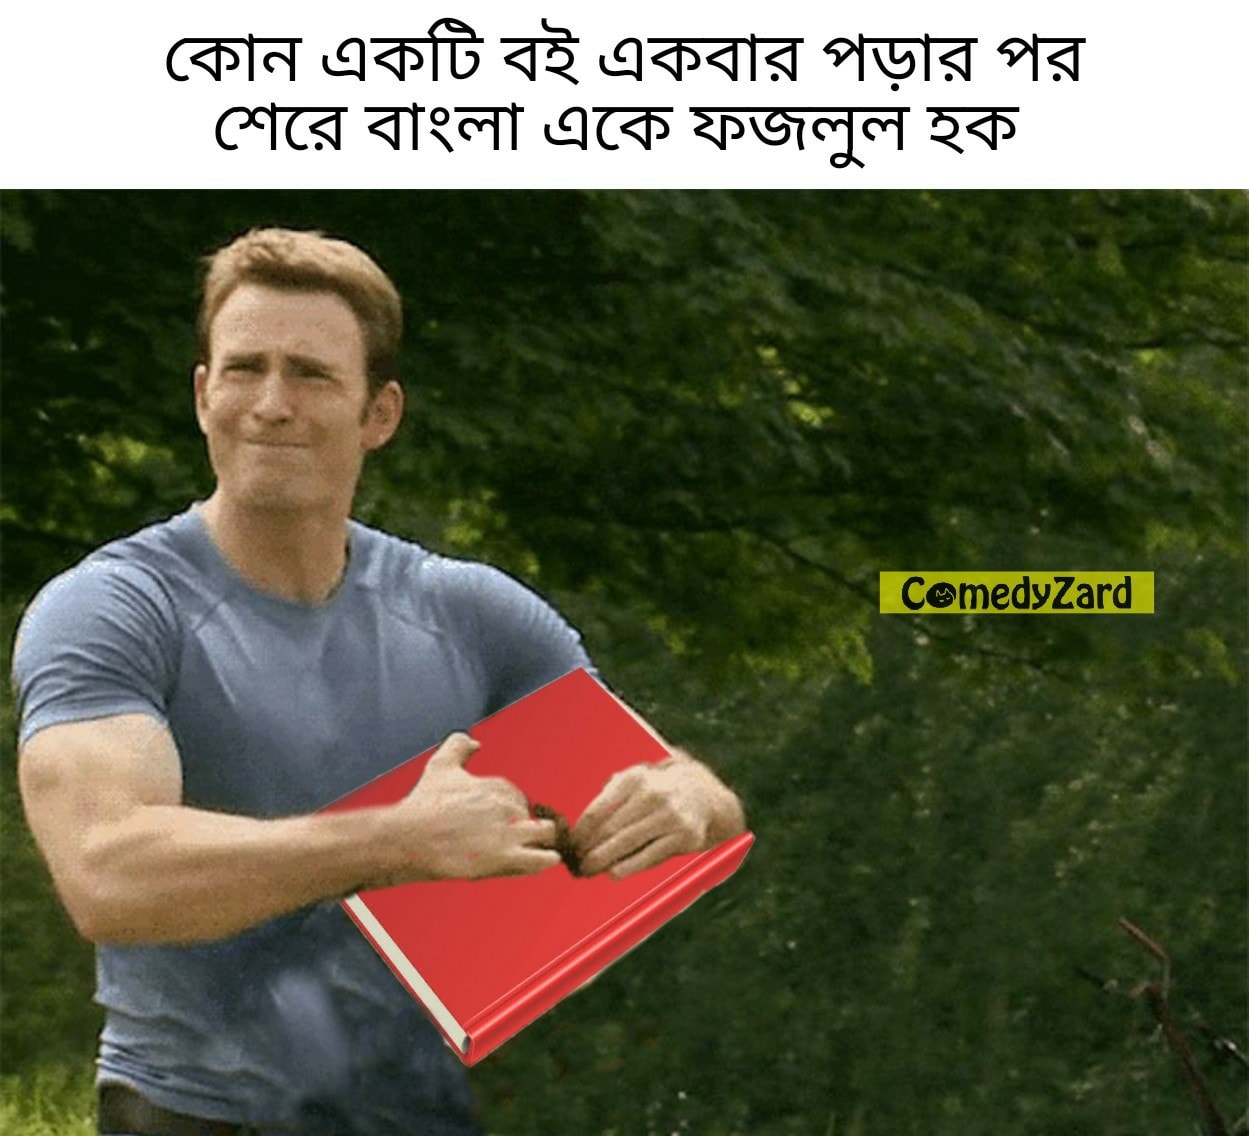
Text: কোন একটি বই একবার পড়ার পর শেরে বাংলা একে ফজলুল হক
Label: Non Hate